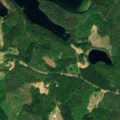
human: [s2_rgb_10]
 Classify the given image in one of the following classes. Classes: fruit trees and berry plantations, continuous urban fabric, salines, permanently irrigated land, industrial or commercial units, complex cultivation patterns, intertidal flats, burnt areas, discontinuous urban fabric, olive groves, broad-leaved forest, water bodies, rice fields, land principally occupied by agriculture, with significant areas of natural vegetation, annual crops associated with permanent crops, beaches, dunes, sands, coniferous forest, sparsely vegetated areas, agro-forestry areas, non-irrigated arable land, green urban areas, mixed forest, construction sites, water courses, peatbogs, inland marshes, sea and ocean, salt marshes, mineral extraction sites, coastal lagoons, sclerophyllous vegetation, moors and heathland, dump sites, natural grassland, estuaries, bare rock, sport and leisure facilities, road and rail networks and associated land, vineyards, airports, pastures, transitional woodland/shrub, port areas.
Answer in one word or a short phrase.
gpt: coniferous forest, mixed forest, transitional woodland/shrub, water bodies